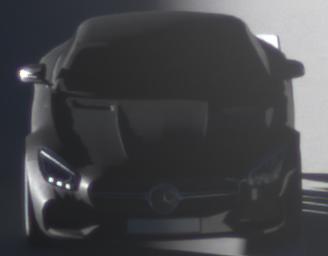
Make: Mercedes-Benz
Model: AMG GT Coupé
Detailed model: AMG GT (190) Coupé
Model produced from: 2014/10
Model produced until: 2017/01
Doors: 2
Color: black
Road condition: dry road
Daytime: sunrise or sunset
Contrast: high contrast